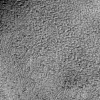
Atmospheric dust classification: not_dusty